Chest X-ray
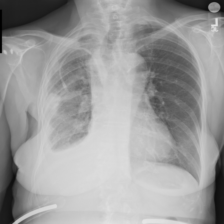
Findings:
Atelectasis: negative
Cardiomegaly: negative
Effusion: negative
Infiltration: positive
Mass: negative
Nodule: negative
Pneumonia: negative
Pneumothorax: negative
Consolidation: negative
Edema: negative
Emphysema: negative
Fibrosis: negative
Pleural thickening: negative
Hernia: negative